Field crop: tomato
Growth stage: 1
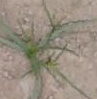
Species: cyperus